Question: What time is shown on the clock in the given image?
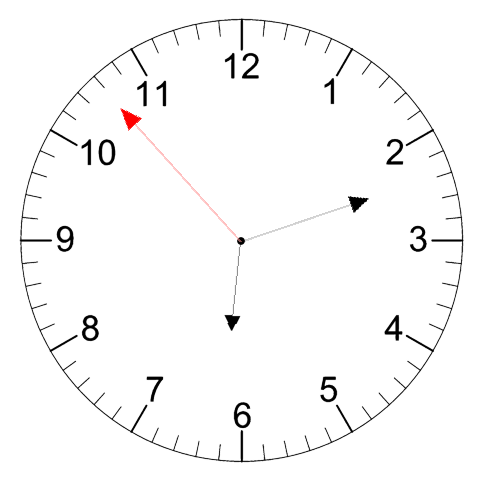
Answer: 06:11:53